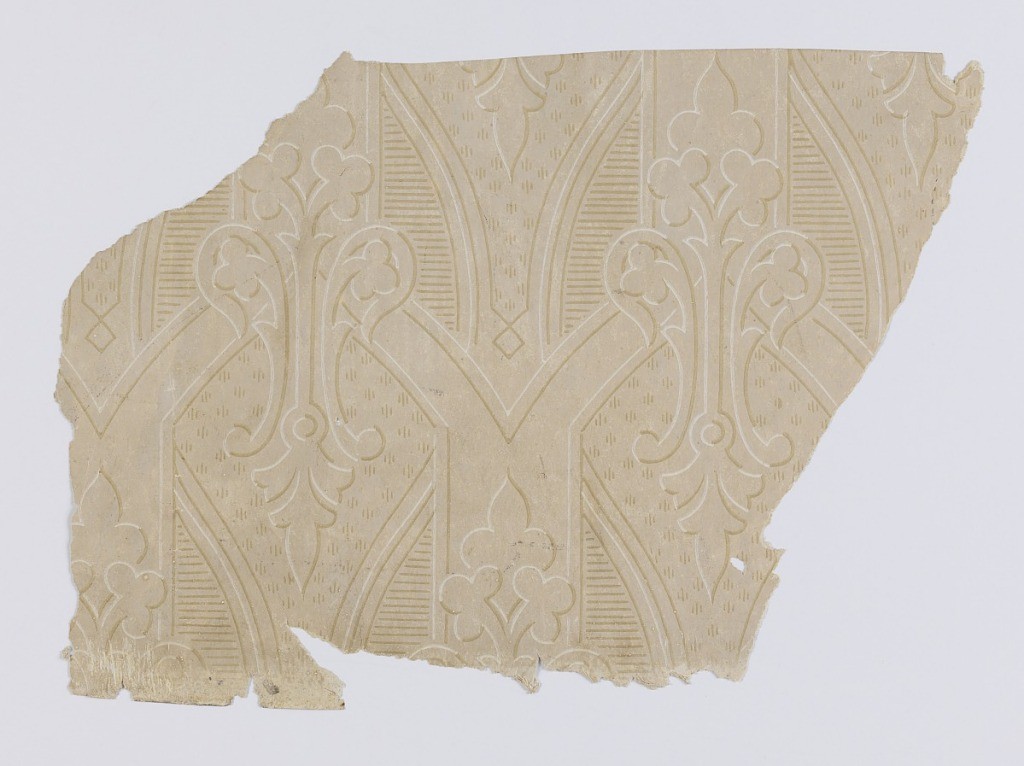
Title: Sidewall - fragment
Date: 1875–1900
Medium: Machine-printed paper
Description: a) On off-white patterned ground, alternating fleur-de-lis-like motif highlighted and shadowed to appear embossed; b,c) both contain the same design. Diaper pattern with acanthus medallions containing foliate motif. Printed in yellow-green and metallic silver on off-white moire background.
b. On gold metallic ground, alternating medallions of metallic silver and gold framed by plumes of gold with grey-blue dots.
c. same as "b" above